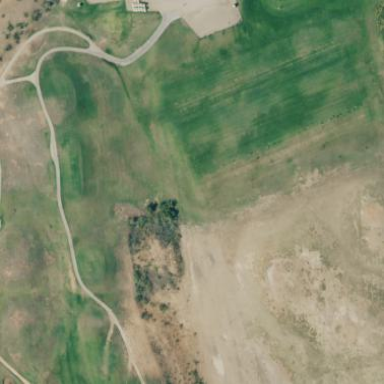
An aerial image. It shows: Grassy area designated as golf fairway.